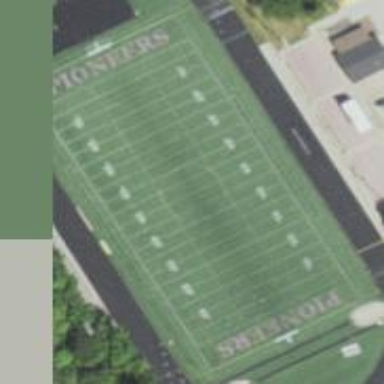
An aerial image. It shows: Pitch for American football.